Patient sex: M
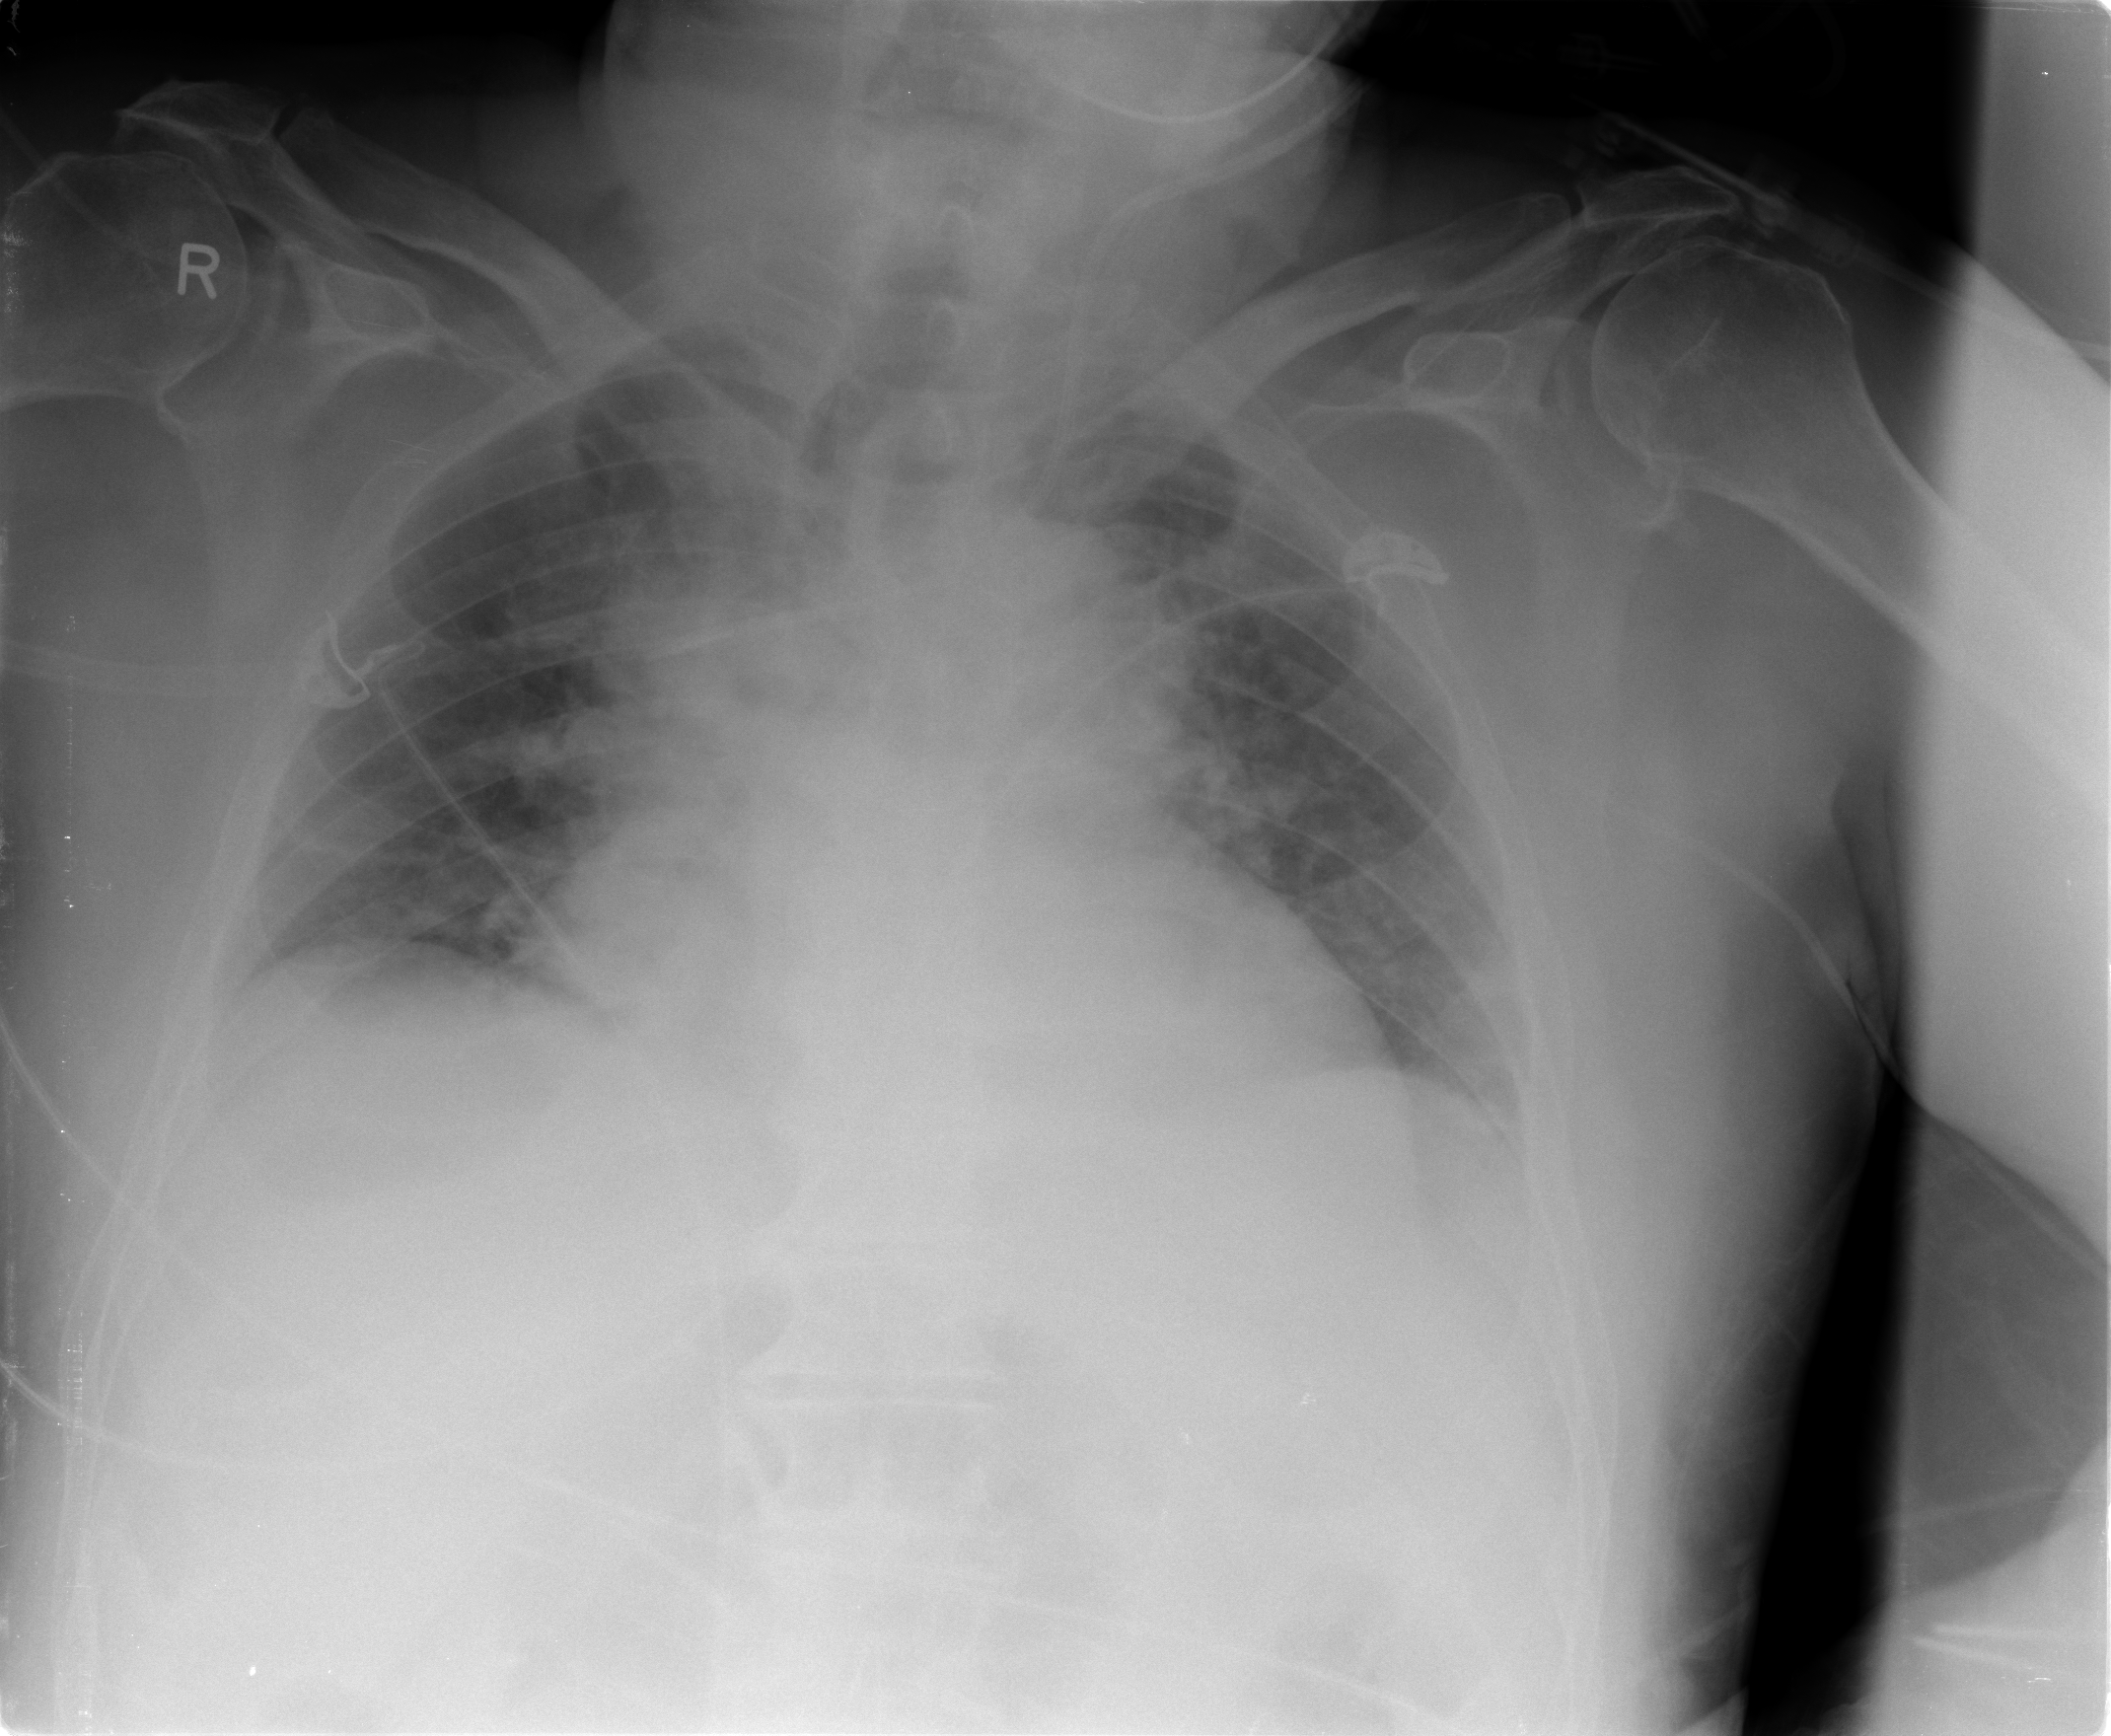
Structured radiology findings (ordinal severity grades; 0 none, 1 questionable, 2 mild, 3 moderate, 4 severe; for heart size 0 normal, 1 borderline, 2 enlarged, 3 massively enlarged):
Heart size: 1
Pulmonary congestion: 2
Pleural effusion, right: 1
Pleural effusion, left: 1
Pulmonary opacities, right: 2
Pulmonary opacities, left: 2
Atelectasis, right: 2
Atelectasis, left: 2